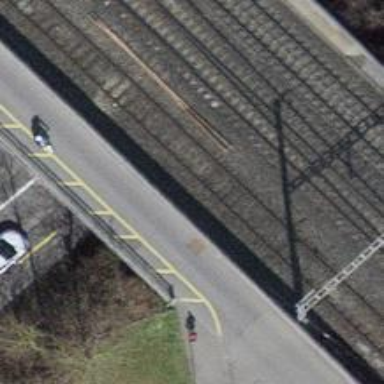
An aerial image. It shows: Single-track railway spur.